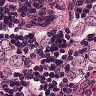
Metastatic tissue present: yes